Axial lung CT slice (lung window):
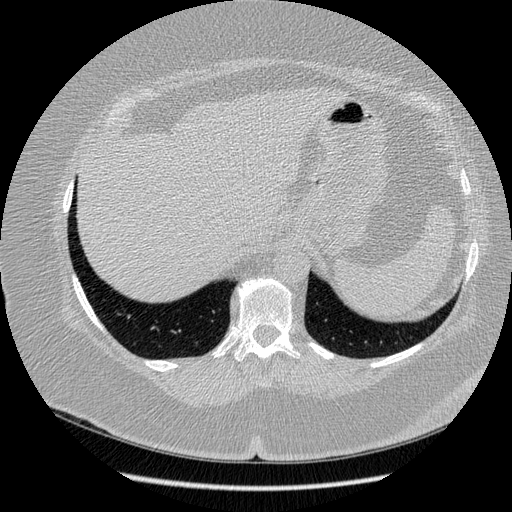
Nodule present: no